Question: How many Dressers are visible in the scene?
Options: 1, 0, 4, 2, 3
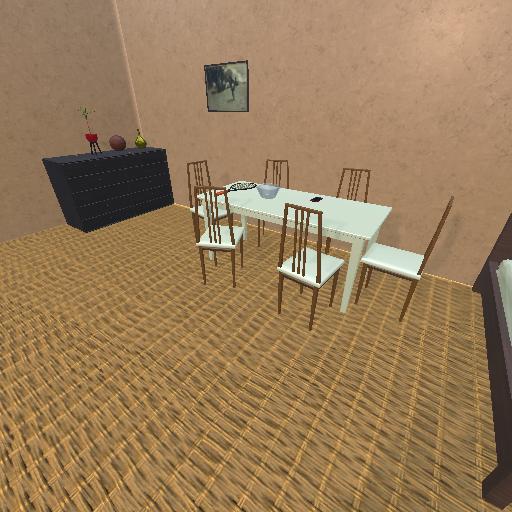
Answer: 1